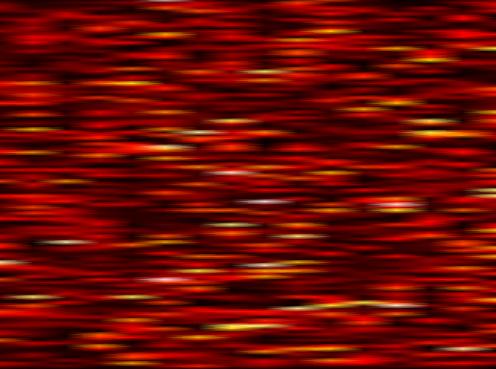
Label: FOFDM